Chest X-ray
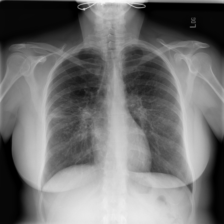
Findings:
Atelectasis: negative
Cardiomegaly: negative
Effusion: negative
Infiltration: positive
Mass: negative
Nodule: negative
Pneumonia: negative
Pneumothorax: negative
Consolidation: negative
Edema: negative
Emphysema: negative
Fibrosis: negative
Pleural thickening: negative
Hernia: negative